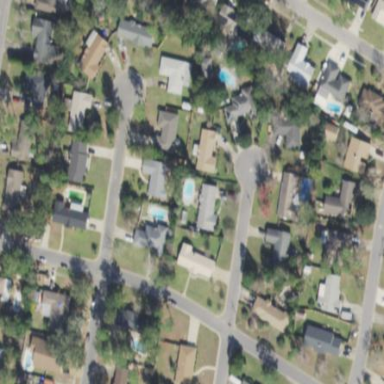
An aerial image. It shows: This residential area consists of single-family homes.